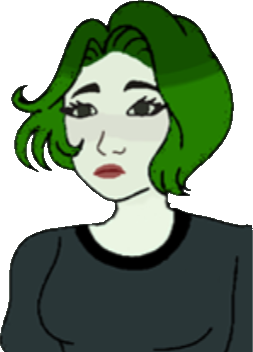
Label: 5_Doomer_Girl